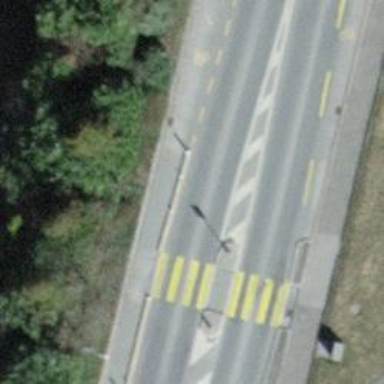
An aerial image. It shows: Kerb barrier.